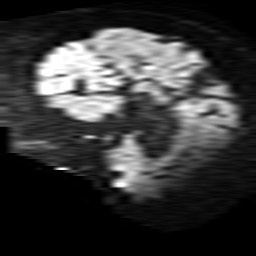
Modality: TRACE
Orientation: sagittal
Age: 79
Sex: male
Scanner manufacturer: philips
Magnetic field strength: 1.5 T
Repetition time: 3.828 s
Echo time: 0.09411 s